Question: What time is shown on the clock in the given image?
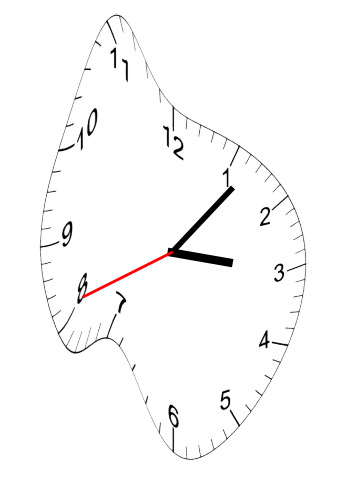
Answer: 03:06:41